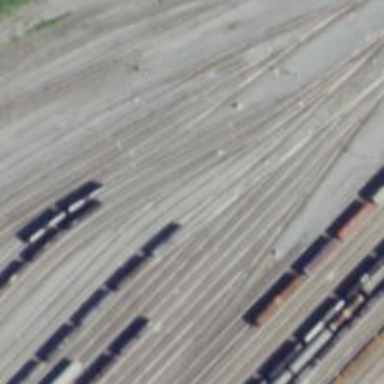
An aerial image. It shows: Railway yard in service.